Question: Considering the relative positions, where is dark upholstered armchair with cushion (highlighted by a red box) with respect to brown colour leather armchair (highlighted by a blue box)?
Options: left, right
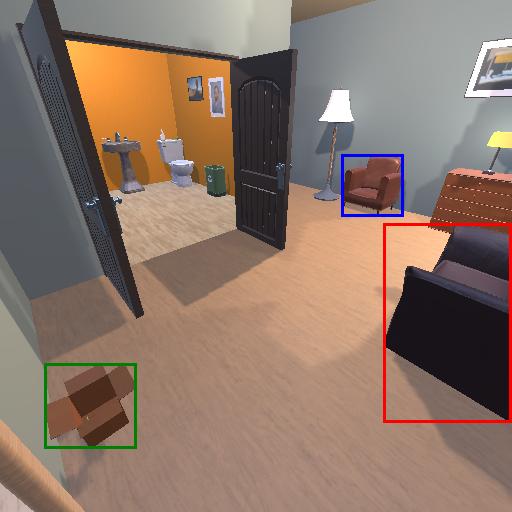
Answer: left